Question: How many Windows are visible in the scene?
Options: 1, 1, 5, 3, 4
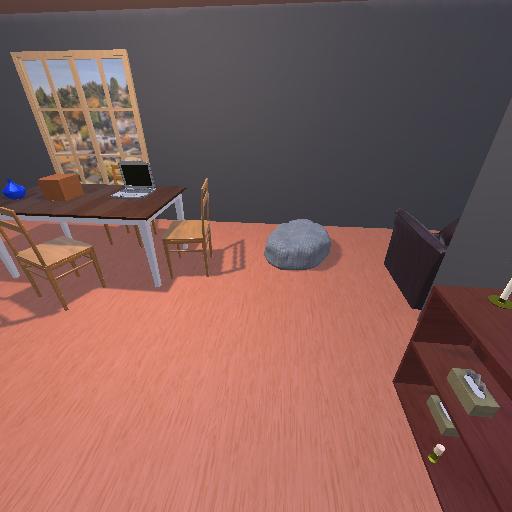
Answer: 1